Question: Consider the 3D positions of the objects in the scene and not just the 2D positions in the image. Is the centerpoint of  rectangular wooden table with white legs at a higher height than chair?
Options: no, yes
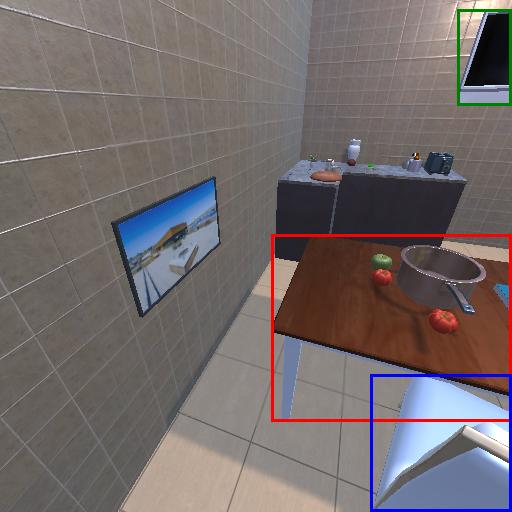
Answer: no